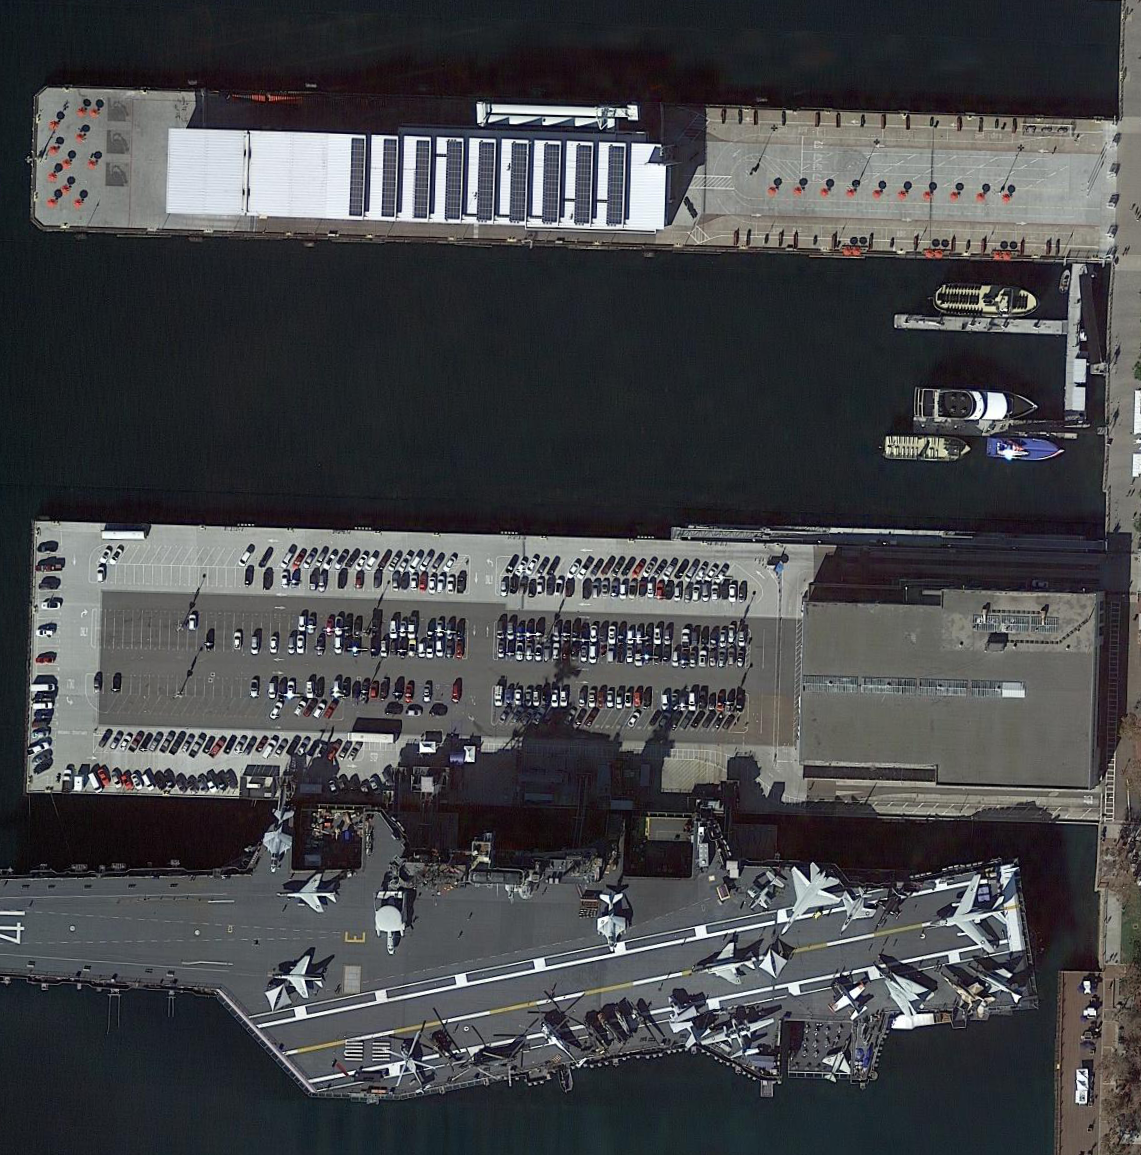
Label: aircraft_carrier